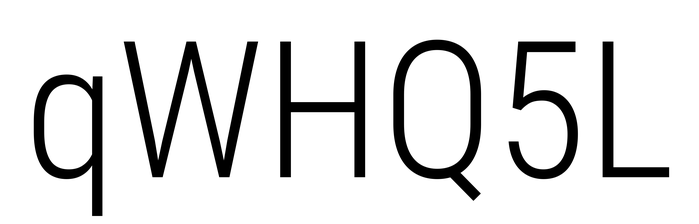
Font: Roboto_Condensed_Light